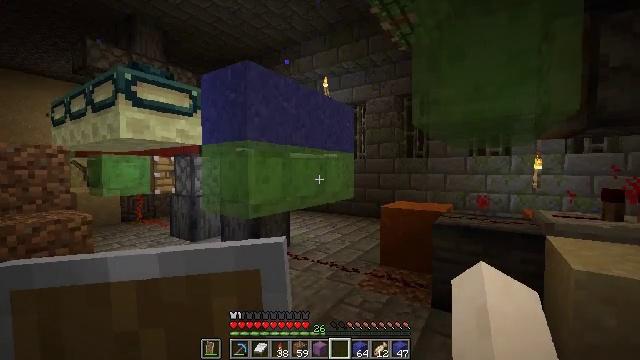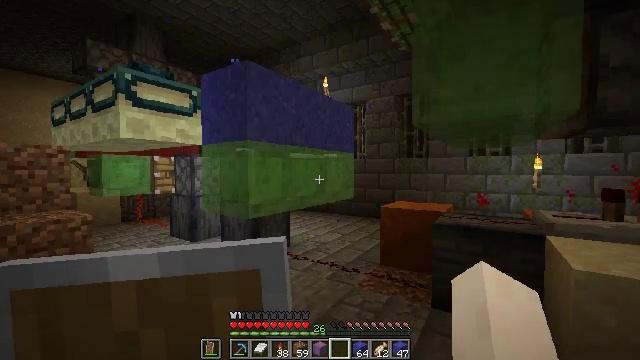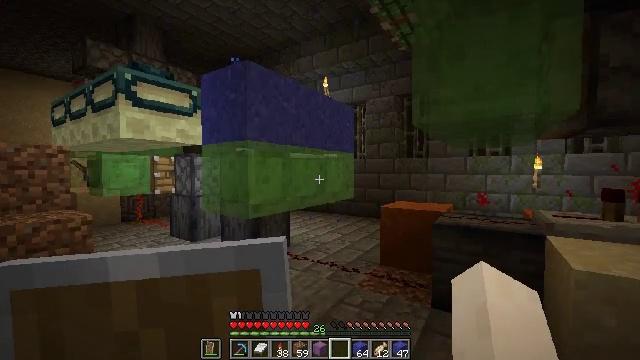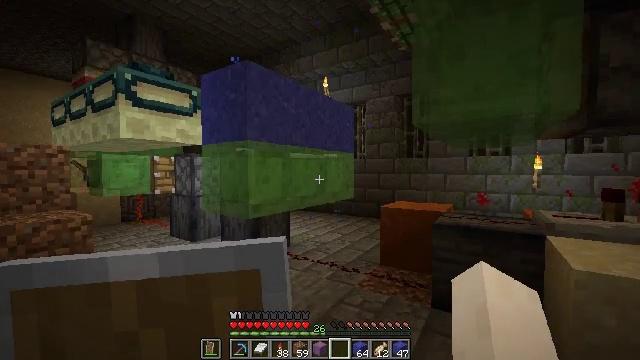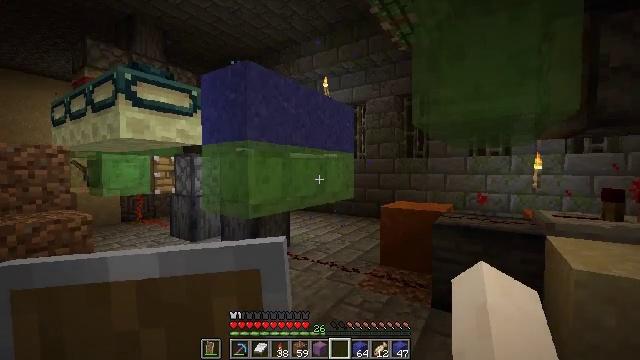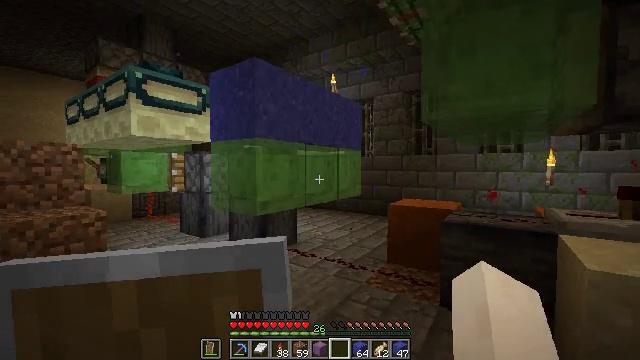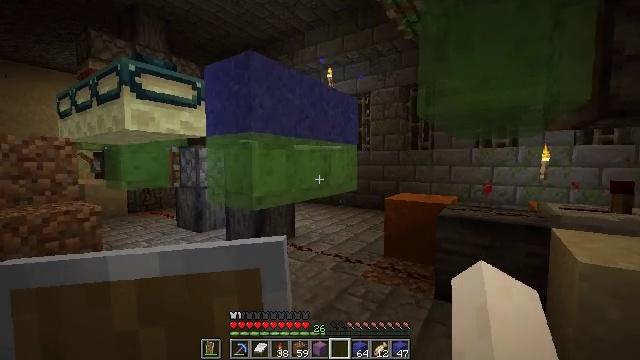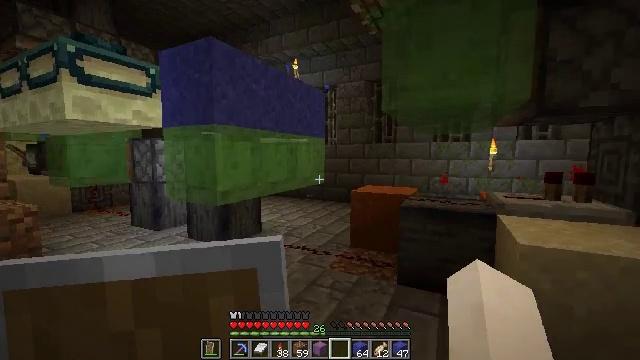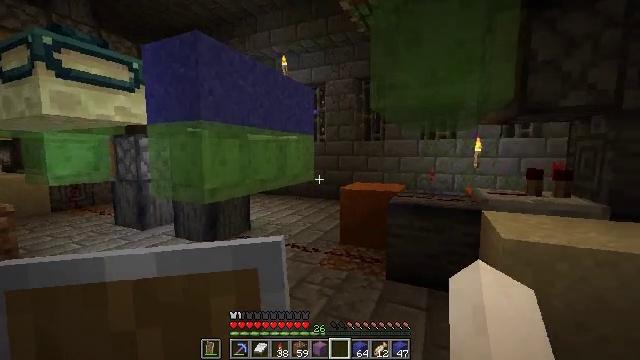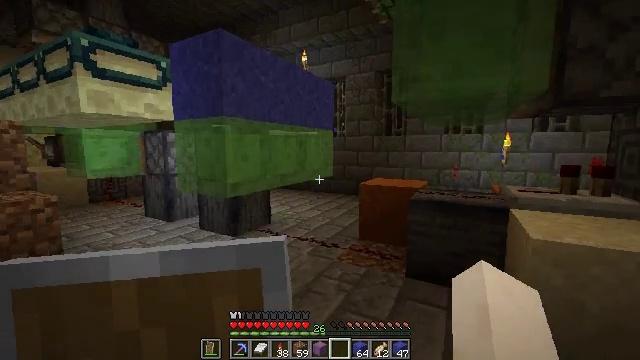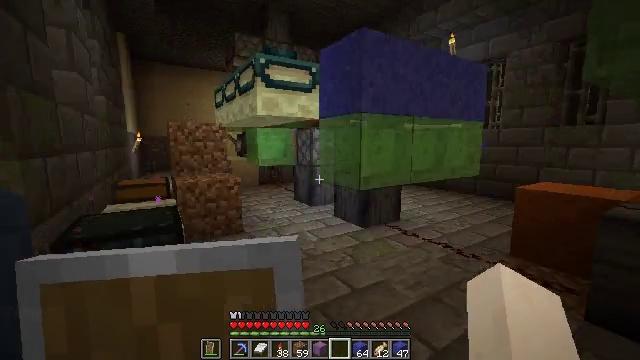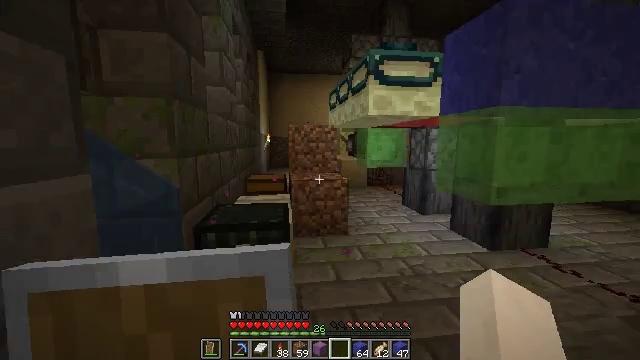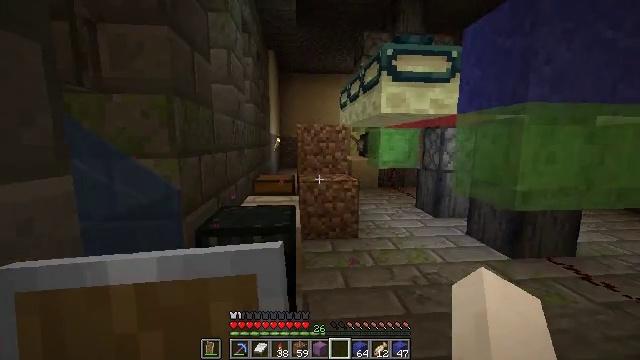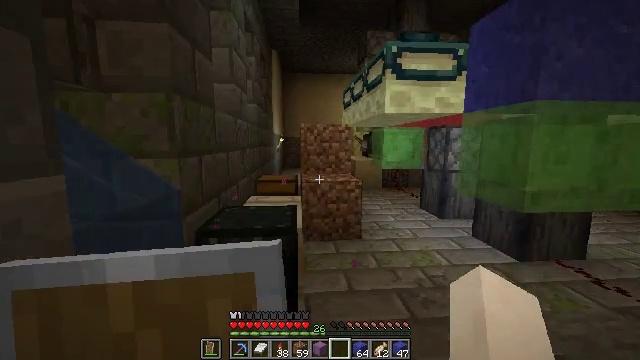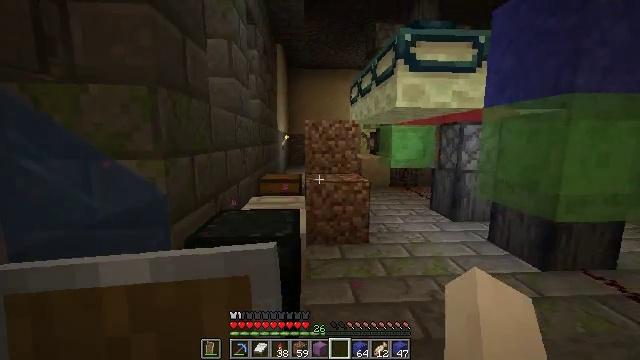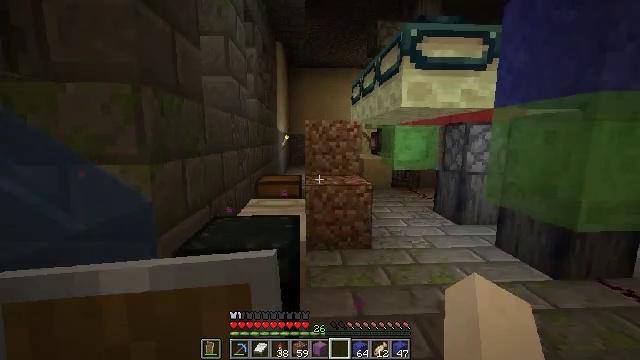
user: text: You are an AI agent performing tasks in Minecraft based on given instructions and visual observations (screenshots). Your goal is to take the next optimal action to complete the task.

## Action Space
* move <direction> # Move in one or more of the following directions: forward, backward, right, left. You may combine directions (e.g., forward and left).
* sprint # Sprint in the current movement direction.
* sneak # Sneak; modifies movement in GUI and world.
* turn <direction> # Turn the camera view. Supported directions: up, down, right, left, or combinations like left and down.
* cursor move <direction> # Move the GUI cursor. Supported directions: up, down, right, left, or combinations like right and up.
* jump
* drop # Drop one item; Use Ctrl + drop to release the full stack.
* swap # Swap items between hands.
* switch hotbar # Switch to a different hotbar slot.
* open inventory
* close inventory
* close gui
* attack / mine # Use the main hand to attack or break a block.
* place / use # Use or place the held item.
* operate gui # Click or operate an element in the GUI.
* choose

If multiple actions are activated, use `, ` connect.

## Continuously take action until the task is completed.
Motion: motion action
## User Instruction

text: Dig up the red concrete powder block.
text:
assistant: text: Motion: no_op
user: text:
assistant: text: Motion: no_op
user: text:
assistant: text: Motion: no_op
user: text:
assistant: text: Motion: no_op
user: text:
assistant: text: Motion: turn left
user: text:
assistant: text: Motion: turn down
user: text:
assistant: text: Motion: turn right and down
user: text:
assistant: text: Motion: turn right
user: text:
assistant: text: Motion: turn left and down
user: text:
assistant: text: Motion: move forward, turn left and down
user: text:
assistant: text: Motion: move forward, turn left
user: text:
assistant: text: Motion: move forward, turn left
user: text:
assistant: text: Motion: move forward
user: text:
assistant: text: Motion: move forward, turn left
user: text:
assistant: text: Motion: move forward
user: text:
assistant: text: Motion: move forward
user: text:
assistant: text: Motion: move forward
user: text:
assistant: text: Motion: move forward
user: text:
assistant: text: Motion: move forward, turn left and down
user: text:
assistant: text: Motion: move forward, turn left and down, jump
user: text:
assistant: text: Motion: move forward, jump
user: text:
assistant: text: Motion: move forward, jump
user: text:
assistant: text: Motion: move forward
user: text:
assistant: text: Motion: move forward
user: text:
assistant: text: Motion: move forward
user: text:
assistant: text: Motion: move forward
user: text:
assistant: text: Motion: move forward
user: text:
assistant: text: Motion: move forward
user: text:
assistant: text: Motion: move forward and move left
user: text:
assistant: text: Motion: move forward and move left